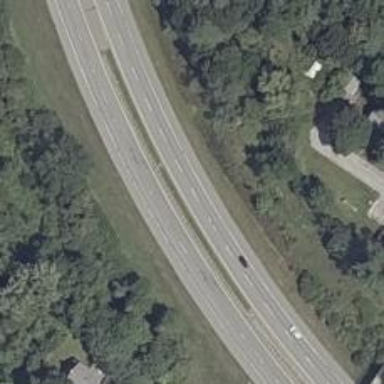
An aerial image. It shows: Asphalt trunk highway.